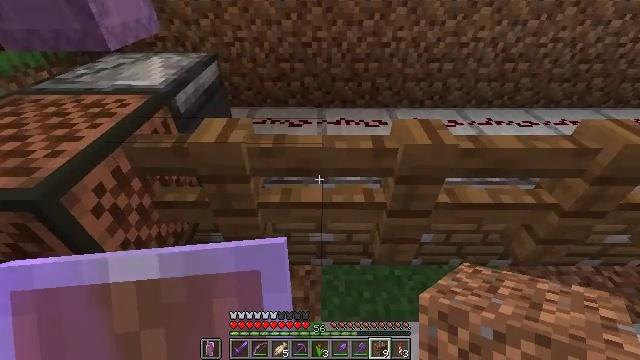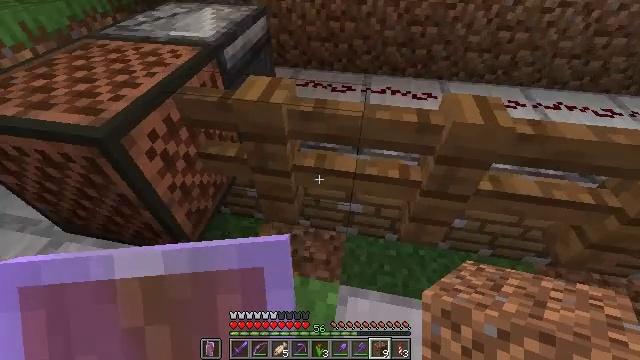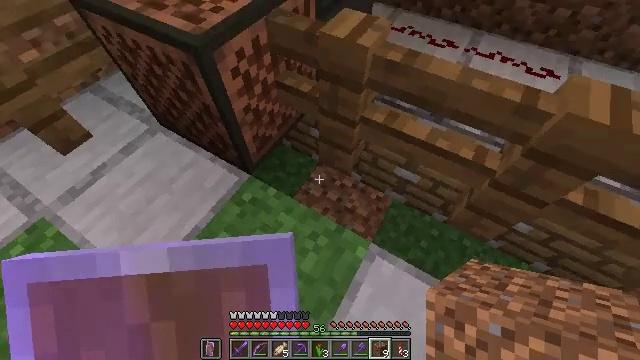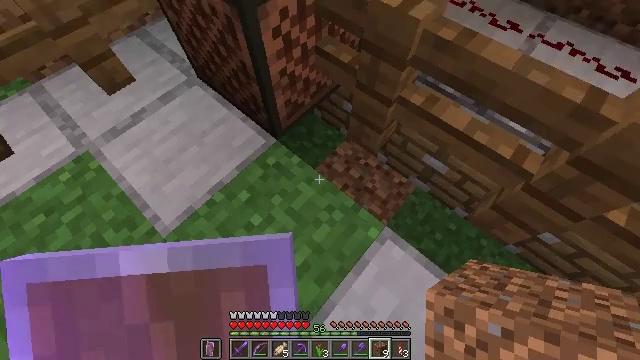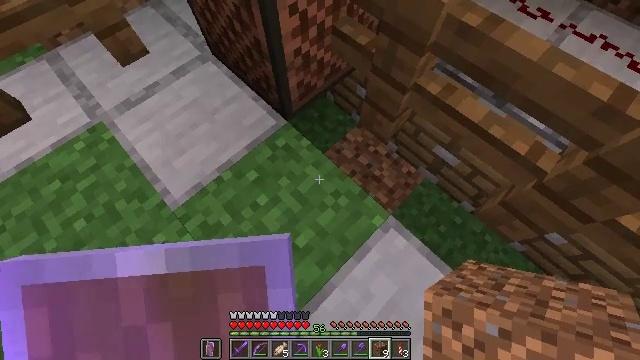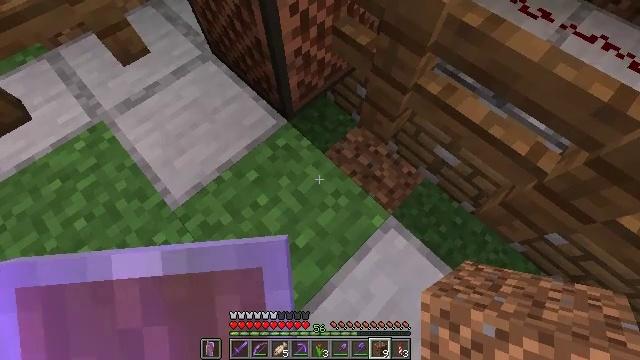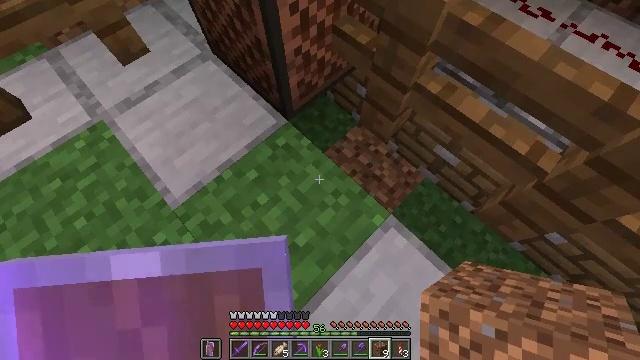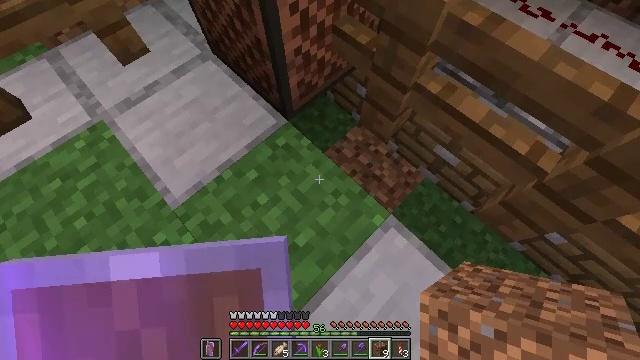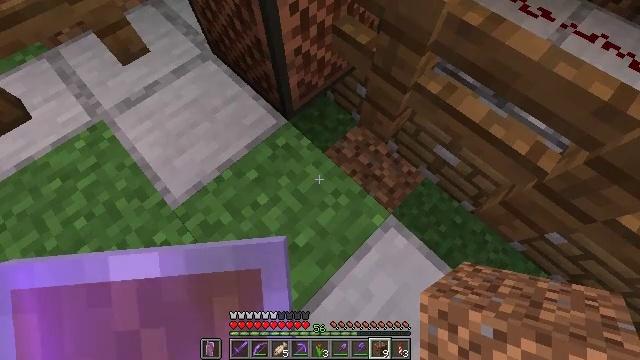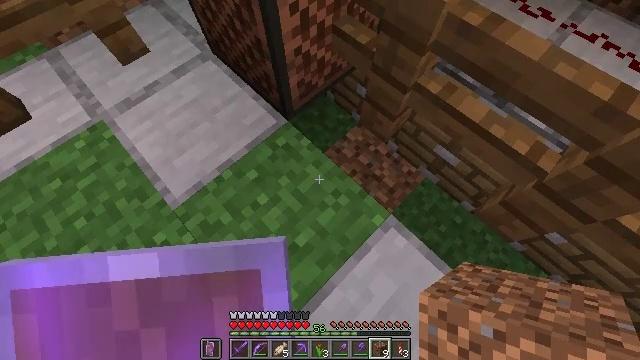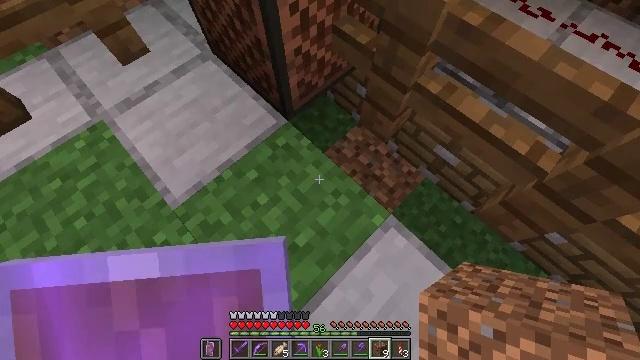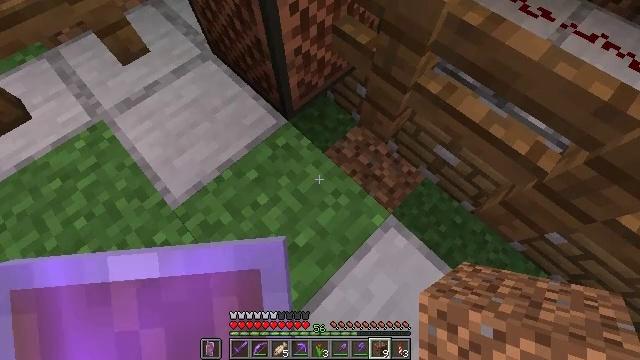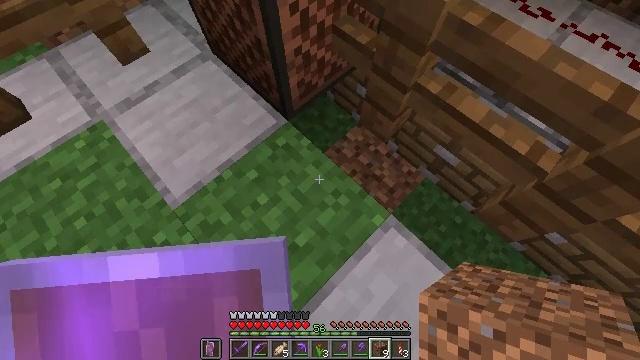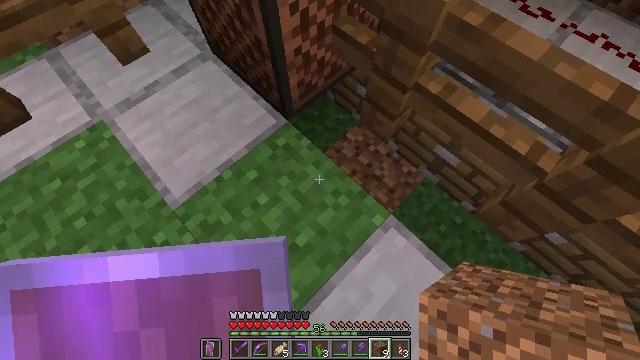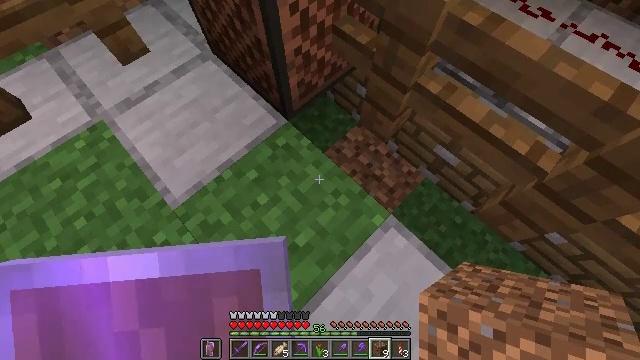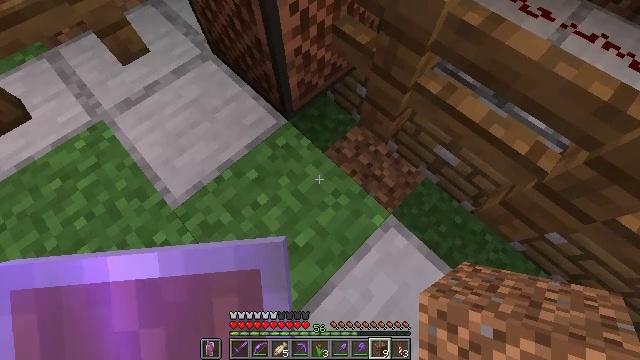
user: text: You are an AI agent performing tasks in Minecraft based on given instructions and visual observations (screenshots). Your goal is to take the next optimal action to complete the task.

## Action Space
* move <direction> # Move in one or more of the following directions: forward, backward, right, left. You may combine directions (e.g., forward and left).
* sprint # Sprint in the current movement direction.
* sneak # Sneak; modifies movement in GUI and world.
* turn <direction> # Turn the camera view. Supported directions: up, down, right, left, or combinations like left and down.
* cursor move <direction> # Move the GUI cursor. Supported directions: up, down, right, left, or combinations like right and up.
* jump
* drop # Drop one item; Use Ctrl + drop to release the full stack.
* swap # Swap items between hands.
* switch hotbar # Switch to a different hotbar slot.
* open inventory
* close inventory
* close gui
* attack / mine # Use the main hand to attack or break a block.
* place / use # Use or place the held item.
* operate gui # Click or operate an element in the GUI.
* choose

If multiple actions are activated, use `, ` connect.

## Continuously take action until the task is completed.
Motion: motion action
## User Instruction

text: Attack the smooth stone block to break it.
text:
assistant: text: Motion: turn left and down
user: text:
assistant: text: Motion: turn left and down
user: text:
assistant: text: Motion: turn left and down
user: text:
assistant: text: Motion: turn left and down
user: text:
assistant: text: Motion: no_op
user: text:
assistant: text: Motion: no_op
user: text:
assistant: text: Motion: no_op
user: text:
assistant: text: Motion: no_op
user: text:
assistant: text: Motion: no_op
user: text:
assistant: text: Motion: no_op
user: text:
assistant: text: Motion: no_op
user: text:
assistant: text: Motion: no_op
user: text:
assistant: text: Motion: no_op
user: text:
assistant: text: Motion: no_op
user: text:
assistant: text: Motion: no_op
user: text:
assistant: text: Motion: no_op
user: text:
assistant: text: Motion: no_op
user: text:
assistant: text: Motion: no_op
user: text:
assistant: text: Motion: no_op
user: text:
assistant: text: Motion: no_op
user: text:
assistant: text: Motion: no_op
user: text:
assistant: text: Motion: no_op
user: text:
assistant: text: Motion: move left
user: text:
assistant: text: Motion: move left
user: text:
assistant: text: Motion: move left, turn right and up
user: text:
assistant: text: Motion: move left, turn right and up
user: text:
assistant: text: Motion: move left, turn right and up
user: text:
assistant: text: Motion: move left, turn right and up
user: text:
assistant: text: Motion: move left, turn right and up
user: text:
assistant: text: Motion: move left, turn right and up